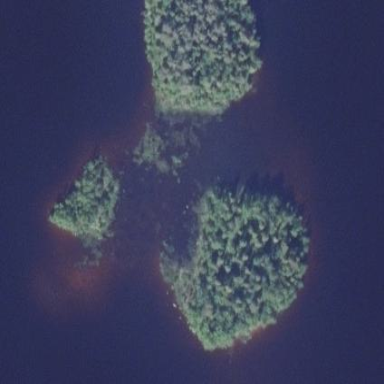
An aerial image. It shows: Islet.